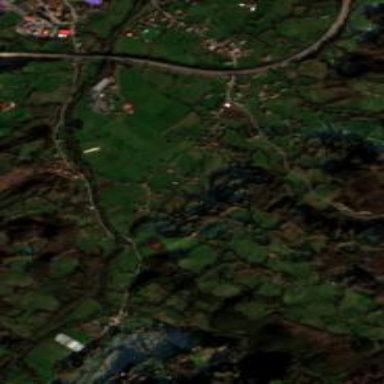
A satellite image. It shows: Small hamlet.